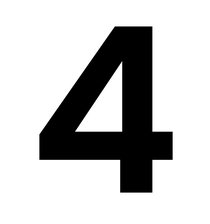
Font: Poppins-SemiBold